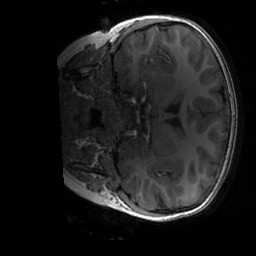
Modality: T1w
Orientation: coronal
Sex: male
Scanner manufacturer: siemens
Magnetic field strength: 3 T
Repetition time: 1.9 s
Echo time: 0.00243 s